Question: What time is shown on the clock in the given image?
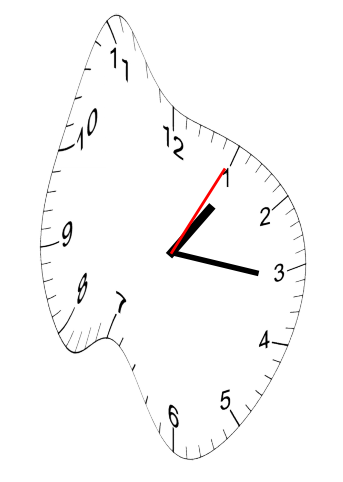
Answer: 01:16:05